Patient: sex F, age 57
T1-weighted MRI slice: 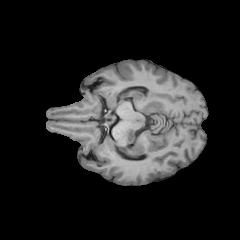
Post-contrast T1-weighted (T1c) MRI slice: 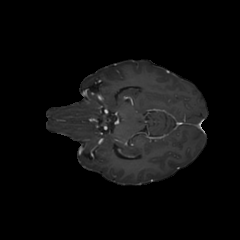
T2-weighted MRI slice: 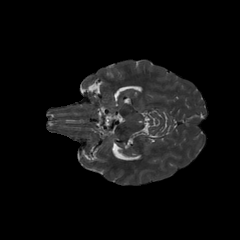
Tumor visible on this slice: no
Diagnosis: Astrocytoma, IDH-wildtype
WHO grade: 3